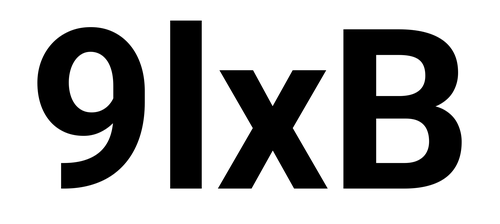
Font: Roboto_Bold